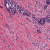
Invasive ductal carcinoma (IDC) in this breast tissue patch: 0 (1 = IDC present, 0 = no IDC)